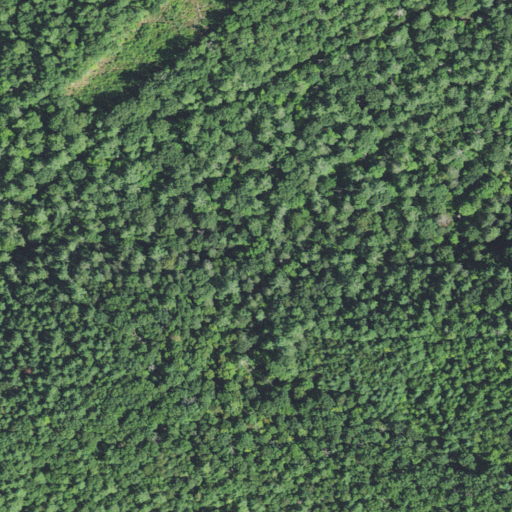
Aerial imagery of valley in Virginia named East Branch Dowells Draft containing mixed forest, evergreen forest, deciduous forest, and open development